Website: home-depot
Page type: cart
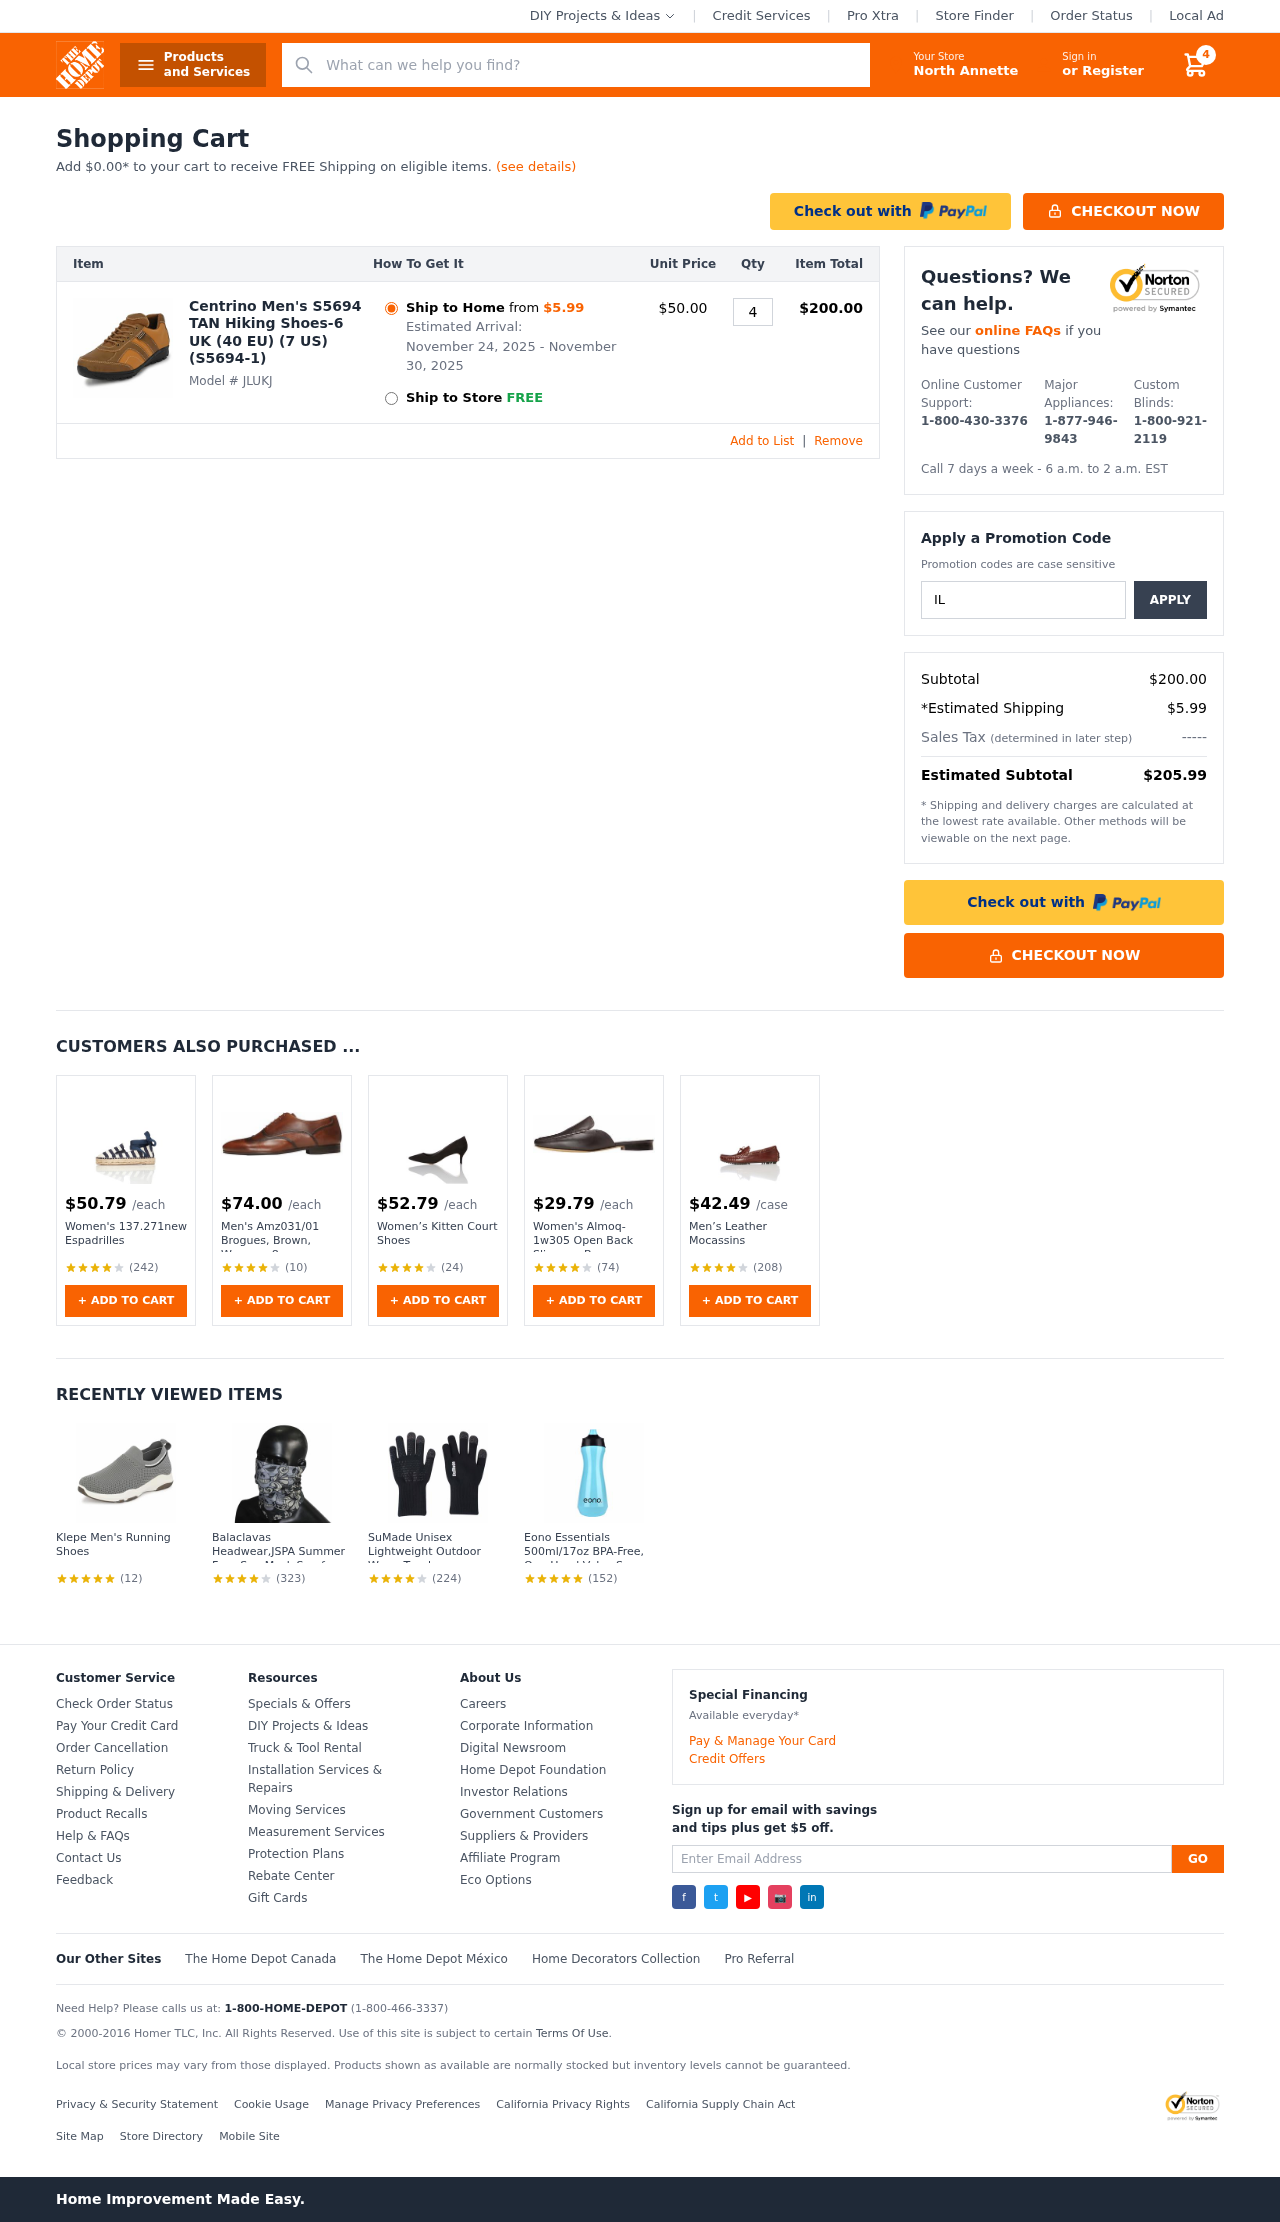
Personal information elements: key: PII_CITY
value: North Annette
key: PII_PROMO_CODE
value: ILQL08
Product elements: key: PRODUCT1_NAME
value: Centrino Men's S5694 TAN Hiking Shoes-6 UK (40 EU) (7 US) (S5694-1)
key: PRODUCT1_PRICE
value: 50
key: PRODUCT1_QUANTITY
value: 4
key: PRODUCT2_PRICE
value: $50.79
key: PRODUCT2_NAME
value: Women's 137.271new Espadrilles
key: PRODUCT2_NUM_RATINGS
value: (242)
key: PRODUCT3_PRICE
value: $74.00
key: PRODUCT3_NAME
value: Men's Amz031/01 Brogues, Brown, Womens 8
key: PRODUCT3_NUM_RATINGS
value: (10)
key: PRODUCT4_PRICE
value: $52.79
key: PRODUCT4_NAME
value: Women’s Kitten Court Shoes
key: PRODUCT4_NUM_RATINGS
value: (24)
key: PRODUCT5_PRICE
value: $29.79
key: PRODUCT5_NAME
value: Women's Almoq-1w305 Open Back Slippers, Brown Choco, 8 us
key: PRODUCT5_NUM_RATINGS
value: (74)
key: PRODUCT6_PRICE
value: $42.49
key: PRODUCT6_NAME
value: Men’s Leather Mocassins
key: PRODUCT6_NUM_RATINGS
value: (208)
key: PRODUCT7_NAME
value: Klepe Men's Running Shoes
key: PRODUCT7_NUM_RATINGS
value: (12)
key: PRODUCT8_NAME
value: Balaclavas Headwear,JSPA Summer Face Sun Mask Scarf Bandanas Neck Gaiter Cooling Face Cover Sun Prot
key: PRODUCT8_NUM_RATINGS
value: (323)
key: PRODUCT9_NAME
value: SuMade Unisex Lightweight Outdoor Warm Touchscreen Waterproof Windproof Running Driving Cycling Hiki
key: PRODUCT9_NUM_RATINGS
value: (224)
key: PRODUCT10_NAME
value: Eono Essentials 500ml/17oz BPA-Free, One-Hand Valve Squeeze Water Bottle (Blue)
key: PRODUCT10_NUM_RATINGS
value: (152)
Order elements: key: ORDER_NUM_ITEMS
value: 4
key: AMOUNT_TO_FREE_SHIPPING
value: $0.00
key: ORDER_SHIPPING_DATE
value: November 24, 2025
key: ORDER_DELIVERY_DATE
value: November 30, 2025
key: ORDER_ITEM_TOTAL
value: $200.00
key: ORDER_SUBTOTAL
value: $200.00
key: ORDER_SHIPPING_COST
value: $5.99
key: ORDER_TOTAL
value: $205.99
Search elements: key: HEADER_SEARCH
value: What can we help you find?